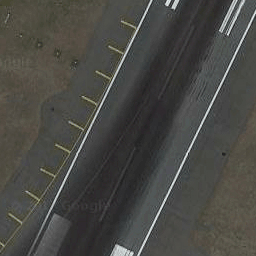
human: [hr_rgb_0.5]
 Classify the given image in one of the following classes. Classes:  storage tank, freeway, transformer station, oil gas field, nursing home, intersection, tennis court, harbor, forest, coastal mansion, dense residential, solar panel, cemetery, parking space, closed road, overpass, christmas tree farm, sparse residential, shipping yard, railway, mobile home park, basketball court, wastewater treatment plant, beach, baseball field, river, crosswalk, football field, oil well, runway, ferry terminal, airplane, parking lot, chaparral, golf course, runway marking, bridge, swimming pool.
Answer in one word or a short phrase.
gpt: runway